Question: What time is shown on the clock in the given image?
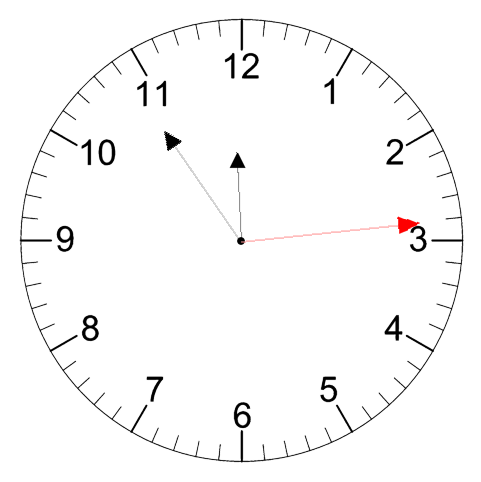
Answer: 11:54:14